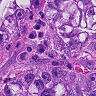
Metastatic tissue present: yes